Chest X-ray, PA view. Patient: 61 years old, sex M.
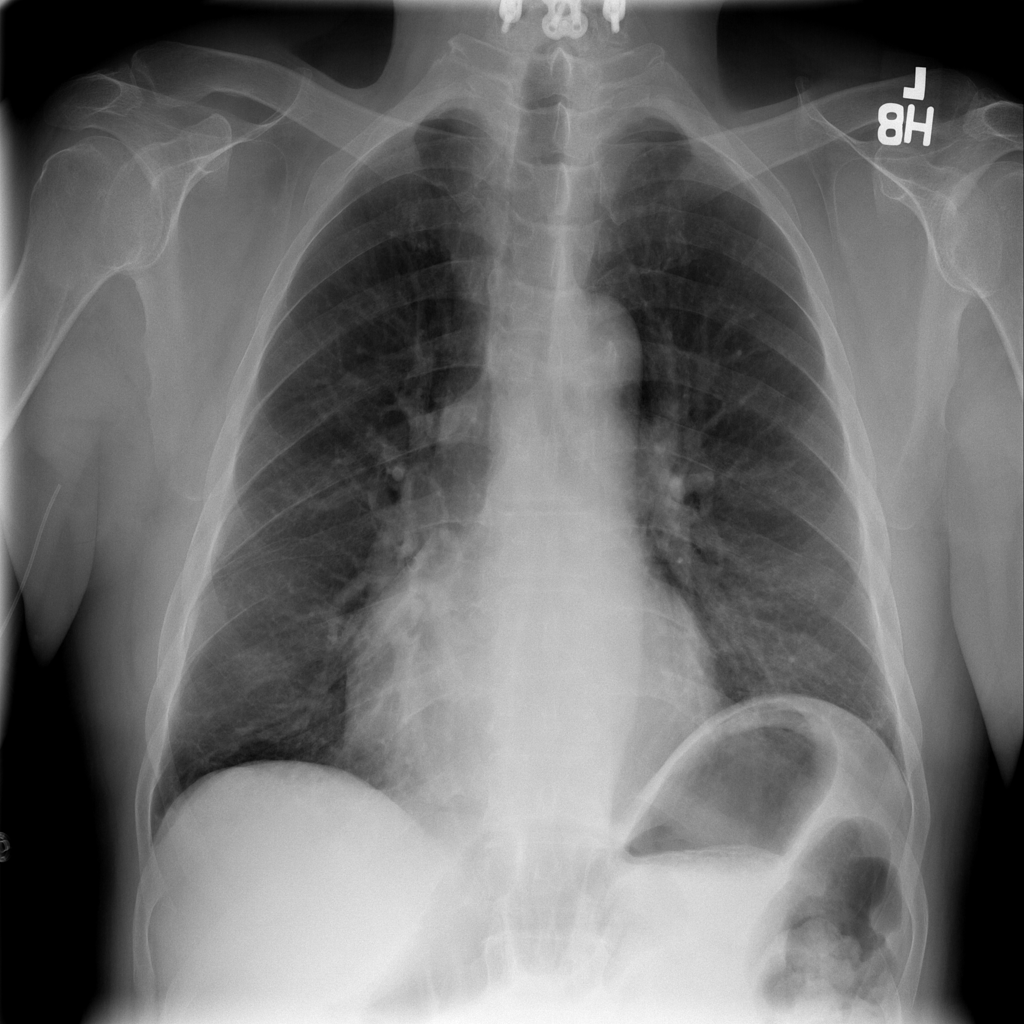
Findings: Cardiomegaly